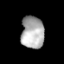
Tissue: lung
Cell type: Fibroblasts
Senescence score: 0.5766
Nuclear area (px): 732
Mean DAPI intensity: 172.85